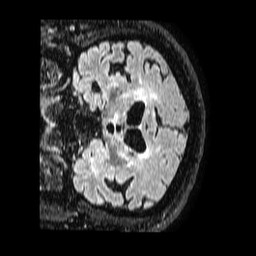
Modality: FLAIR
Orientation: coronal
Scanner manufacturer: philips
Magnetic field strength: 1.5 T
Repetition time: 4.8 s
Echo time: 0.3 s